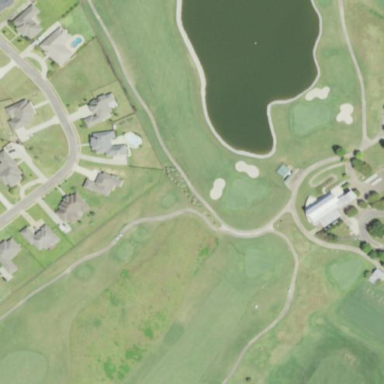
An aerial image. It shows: Golf fairway in the image.